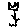
Label: flower